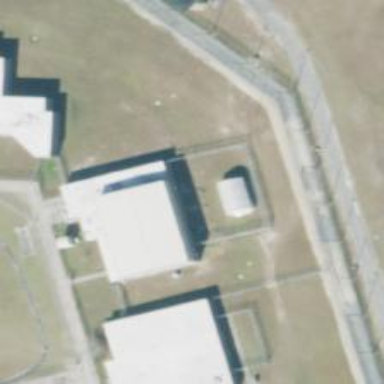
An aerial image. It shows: Prison building.